Question: I'm working on PHP & Yii framework. Currently I found that filtering my data would be best fit with an HTML control that behave the same way as Gmail's label dropdown list does; e.g. the below screenshot.
The dropdown allow us to:
1. Multiple selection
2. Filter box to shorten the list based on keywords
3. Command button allow to select/deselect all
Is it possible to archive that in Yii/PHP?

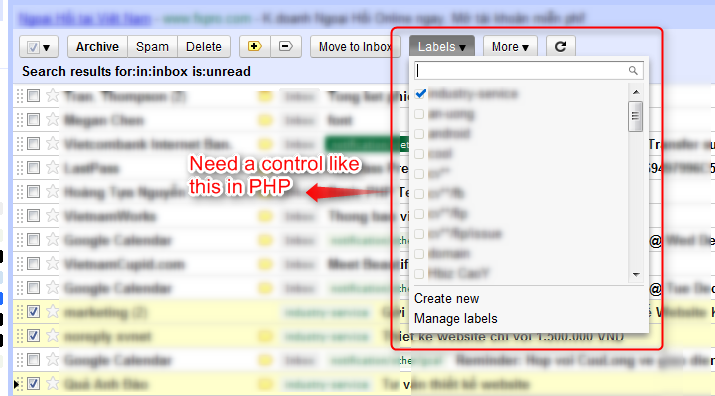
Answer: Your best bet is to search for a jQuery or similar plugin that will do the work for you and then wrap it in a component.
<URL>
and
<URL>
Are examples, but it depends on the exact implementation.
If you do a good job you could contribute the control back to the yii website for other people to use :)